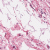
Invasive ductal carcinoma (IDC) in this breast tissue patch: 0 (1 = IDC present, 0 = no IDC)